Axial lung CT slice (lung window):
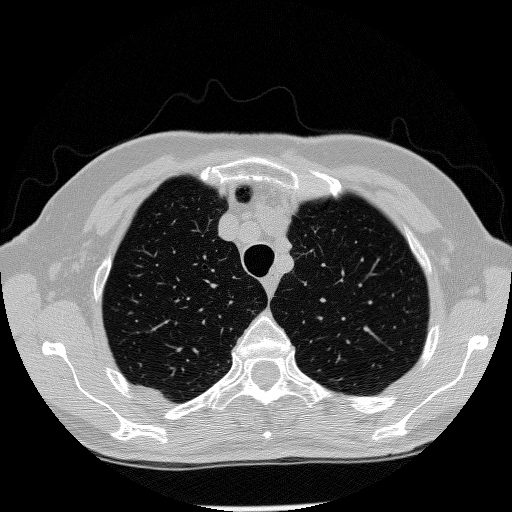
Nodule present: no